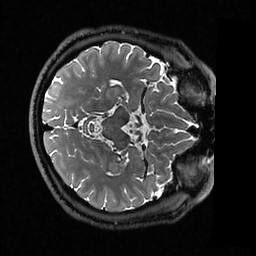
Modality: T2w
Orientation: axial
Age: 39
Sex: male
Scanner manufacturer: ge
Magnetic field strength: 3 T
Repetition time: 3.202 s
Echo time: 0.0588 s